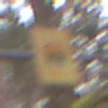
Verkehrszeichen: FahrzeugeMitWassergefaehrdenderLadungOhnePfeilsymbol
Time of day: Midday
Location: Outdoor (Nature)
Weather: Overcast
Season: Autumn
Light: Natural